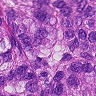
Metastatic tissue present: yes